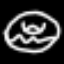
Label: donut